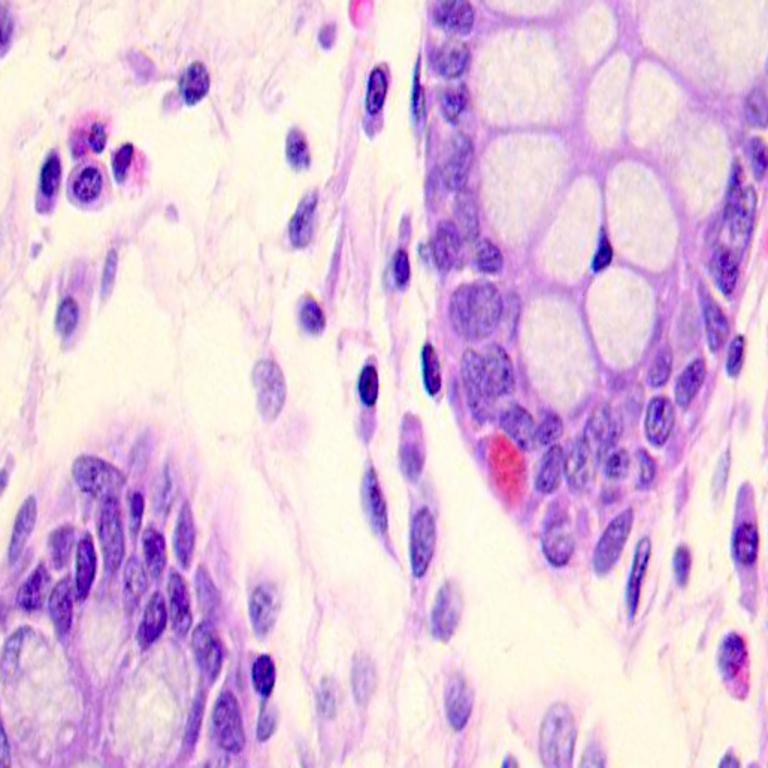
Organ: colon
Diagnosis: benign